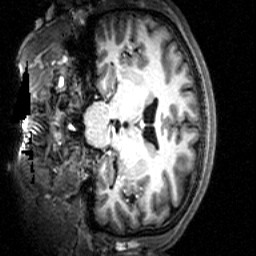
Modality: T1w
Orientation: coronal
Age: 22
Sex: male